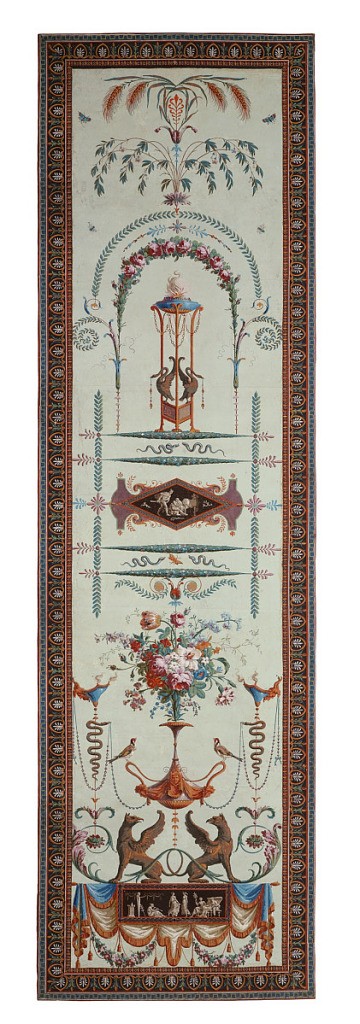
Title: Arabesque with griffins
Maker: Arthur & Robert
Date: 1789
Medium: Block-printed on handmade paper
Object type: Sidewall
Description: Arabesque design. At bottom, a pair of griffins below a vase supported by two birds containing floral bouquet. At top, beneath an arbor is an altar, with wheat shafts above. Printed on light green ground.